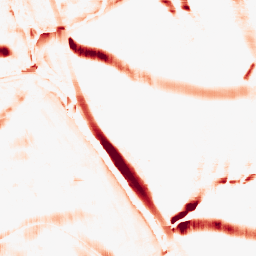
Category: morphological
Decomposition family: morphological_square
Decomposition parameters: operation: opening
size: 20
Upsampling method: quadratic
Upsampling parameters: scale: 2
Upsampling scale: 2